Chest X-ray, AP view. Patient: 34 years old, sex F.
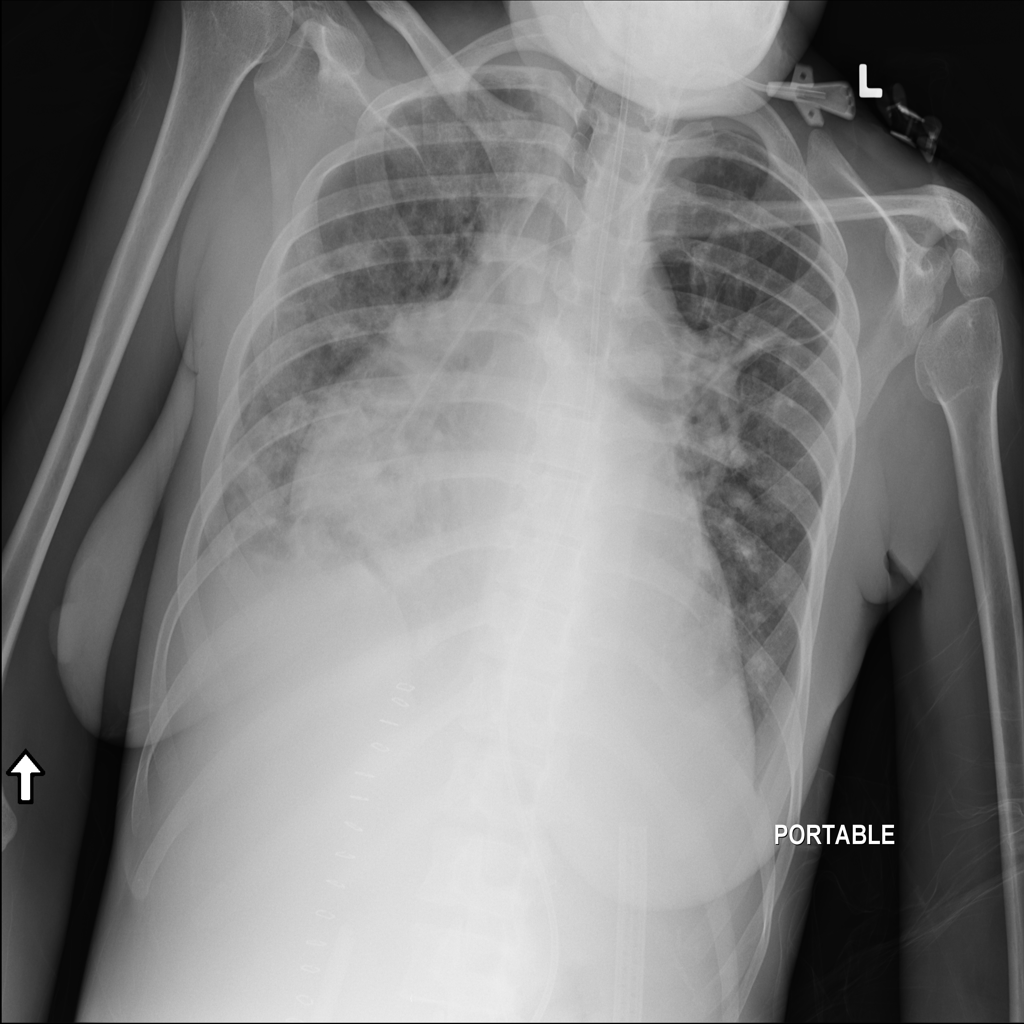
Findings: Effusion, Infiltration